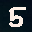
Label: 5